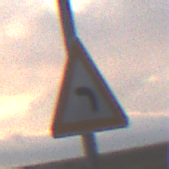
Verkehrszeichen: KurveLinks
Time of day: SunriseSunset
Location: Outdoor (Nature)
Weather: Overcast
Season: NotSpecified
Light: Natural